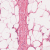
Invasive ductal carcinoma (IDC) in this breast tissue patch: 0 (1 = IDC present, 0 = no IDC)